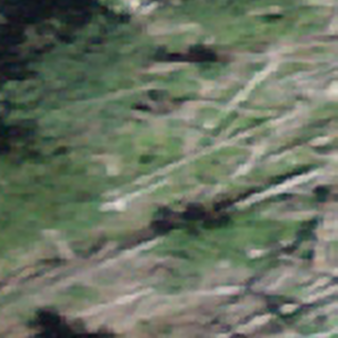
Label: other